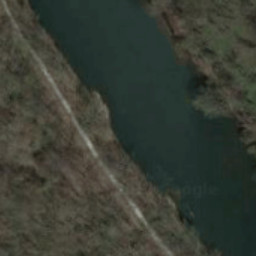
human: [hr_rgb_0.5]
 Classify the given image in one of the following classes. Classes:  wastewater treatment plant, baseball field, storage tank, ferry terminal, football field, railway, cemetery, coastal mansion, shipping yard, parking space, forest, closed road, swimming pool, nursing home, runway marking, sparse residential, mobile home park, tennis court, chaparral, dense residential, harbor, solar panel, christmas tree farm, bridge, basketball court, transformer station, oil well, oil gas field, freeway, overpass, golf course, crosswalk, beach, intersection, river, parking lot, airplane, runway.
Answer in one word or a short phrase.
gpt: river